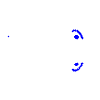
Particle: kaon